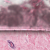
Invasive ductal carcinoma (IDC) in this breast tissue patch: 0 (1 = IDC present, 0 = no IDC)